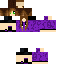
A female human skin with medium skin, wearing brown long hair dressed in a purple hoodie and black pants, featuring a closed mouth.